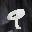
Label: 9